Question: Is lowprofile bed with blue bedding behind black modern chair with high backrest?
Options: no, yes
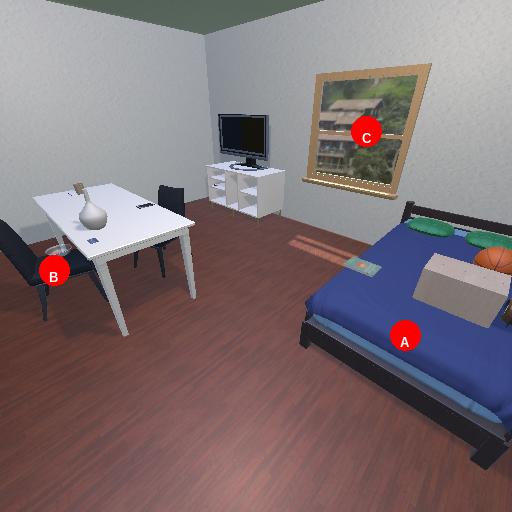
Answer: no